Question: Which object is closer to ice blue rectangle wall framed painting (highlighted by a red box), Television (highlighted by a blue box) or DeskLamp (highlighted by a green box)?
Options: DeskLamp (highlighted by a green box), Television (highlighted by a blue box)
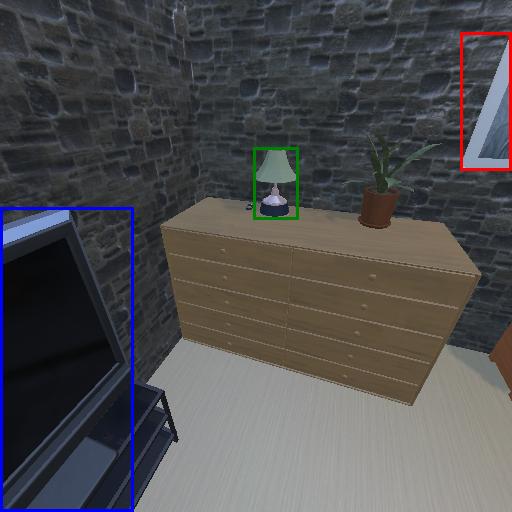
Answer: DeskLamp (highlighted by a green box)